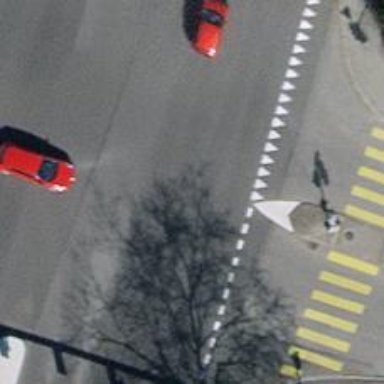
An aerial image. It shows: Road with traffic signals.